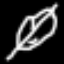
Label: leaf